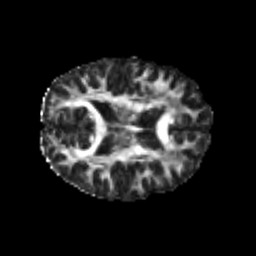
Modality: FA
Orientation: axial
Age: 20
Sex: male
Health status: healthy
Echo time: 0.074 s